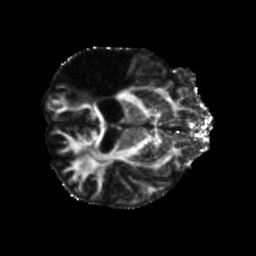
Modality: FA
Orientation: axial
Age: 55
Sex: male
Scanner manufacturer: siemens
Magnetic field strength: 3 T
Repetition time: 5.25 s
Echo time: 0.08 s